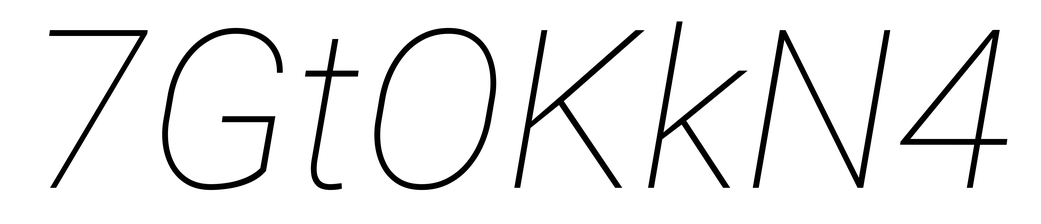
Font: Roboto-Italic_Thin_Italic